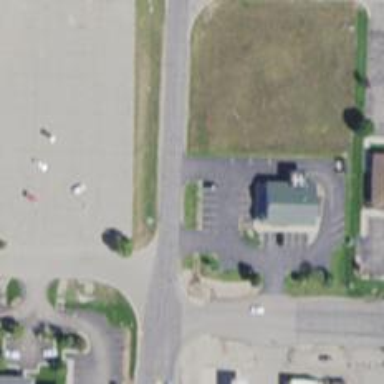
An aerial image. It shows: Unclassified asphalt road surrounded by commercial establishments.